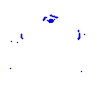
Particle: pion